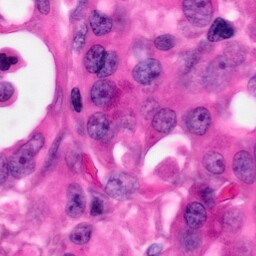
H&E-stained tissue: Pancreatic